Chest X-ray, AP view. Patient: 33 years old, sex F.
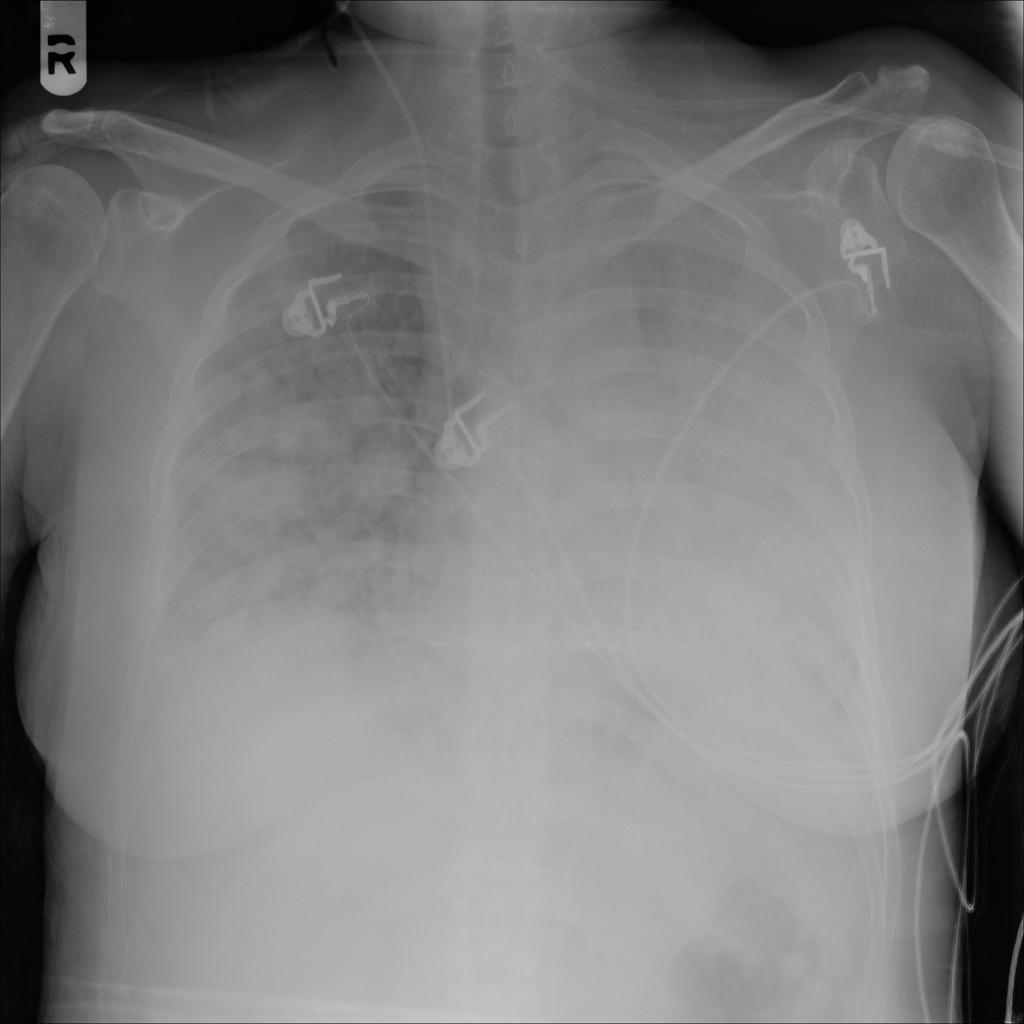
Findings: Pneumonia